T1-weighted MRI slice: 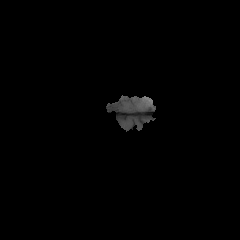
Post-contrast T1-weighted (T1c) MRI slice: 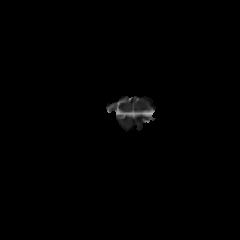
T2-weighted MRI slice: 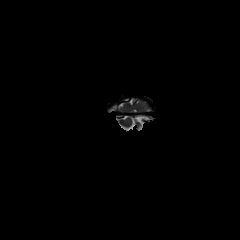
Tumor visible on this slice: no